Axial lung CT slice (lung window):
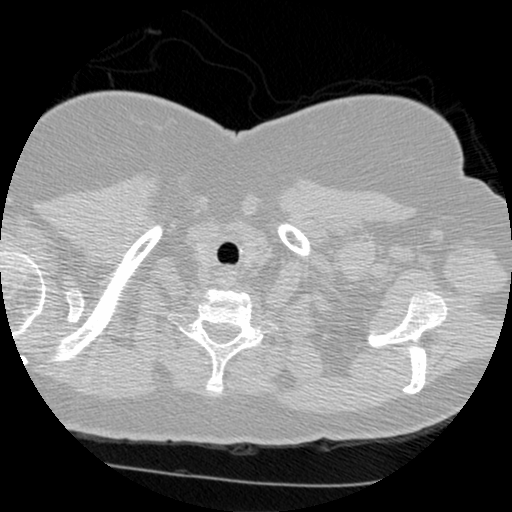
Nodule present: no